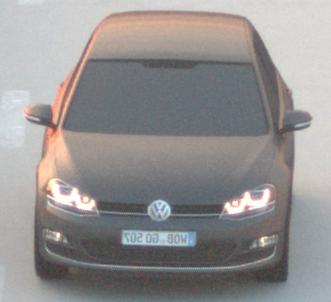
Make: VW
Model: Golf 1.2 TSI BMT
Detailed model: Golf (VII)
Model produced from: 2012/11
Model produced until: 2014/05
Doors: 3
Color: gray
Road condition: dry road
Daytime: sunrise or sunset
Contrast: medium contrast